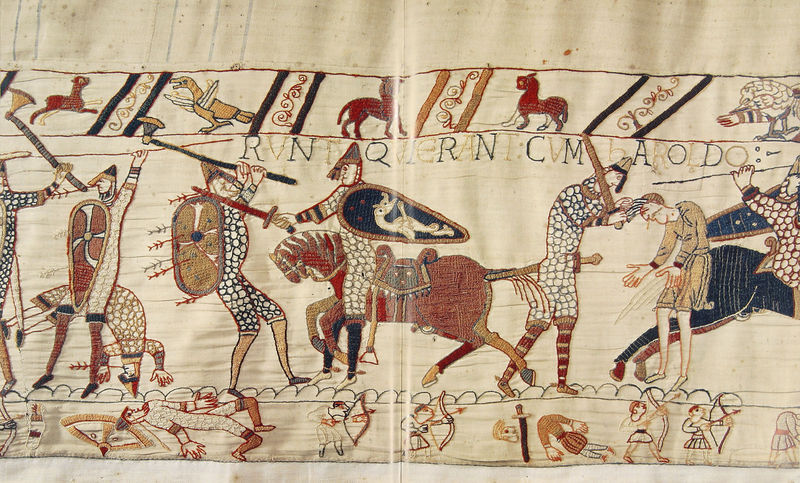
Titel: Teppich von Bayeux
Institution: Bayeux, Städtisches Museum
Schlagwörter: blau, kampf, mann, vogel, männer, rot, enthauptet, leinen, tot, stickerei, stoff, pferd, pferde, reiter, steigbügel, bogen, krieg, schlacht, schild, blut, schilder, schwert, waffen, tote, ritter, darstellung, pfer, tapisserie, pfeile, römisch, byzantinisch, kettenhemd, bogenschützen, kopf ab, normannen, normann